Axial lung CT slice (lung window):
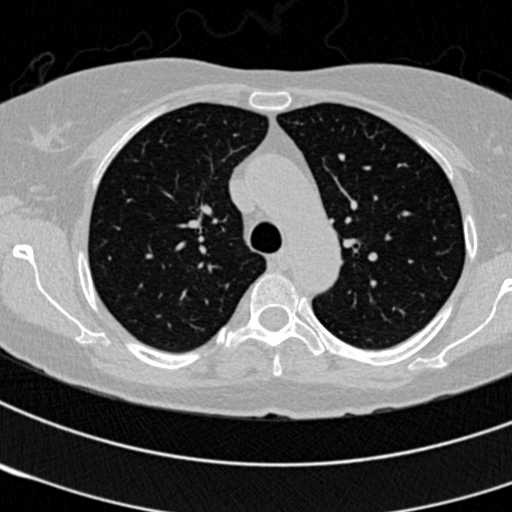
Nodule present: no